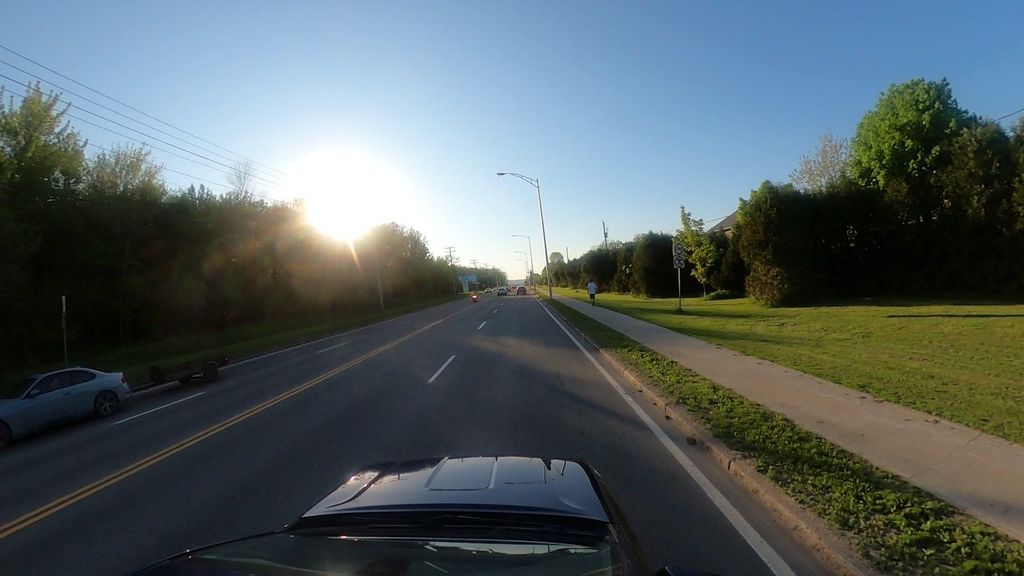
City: quebec_city